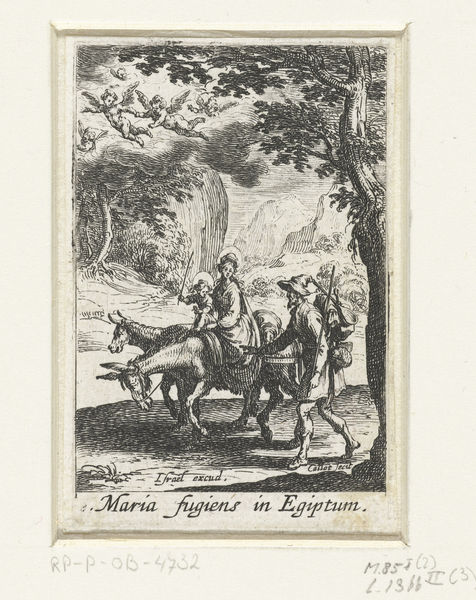
Titel: Vlucht naar Egypte
Künstler: Jacques Callot
Standort: Amsterdam
Institution: Rijksmuseum
Schlagwörter: baum, gemälde, mann, landschaft, frau, schwarz, skizze, zeichnung, natur, kind, esel, reiter, engel, reiten, reiterin, gepäck, berge, flucht, radierung, stich, christus, jesus, wanderer, maria, kupferstich, bildunterschrift, josef, ägypten, riten, judäa